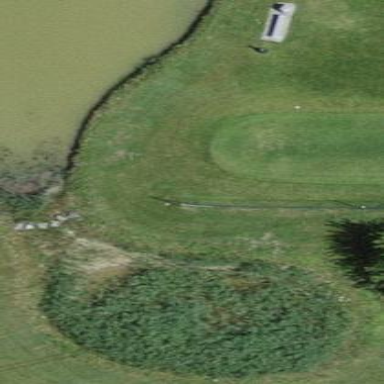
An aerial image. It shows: Wetland area that serves as lateral water hazard for golf.